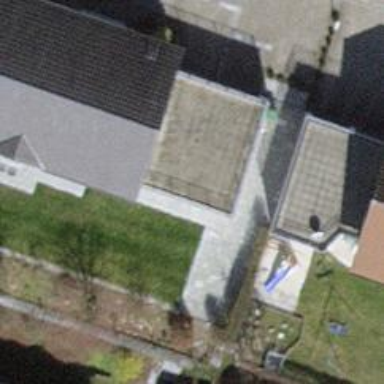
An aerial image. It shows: Garage.